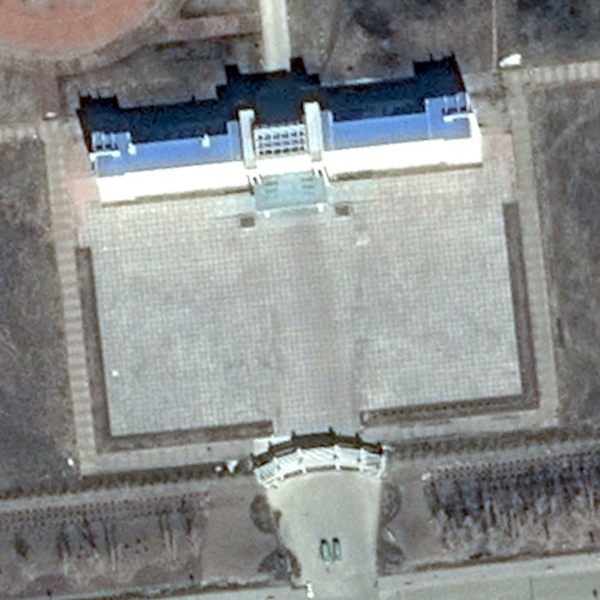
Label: Square